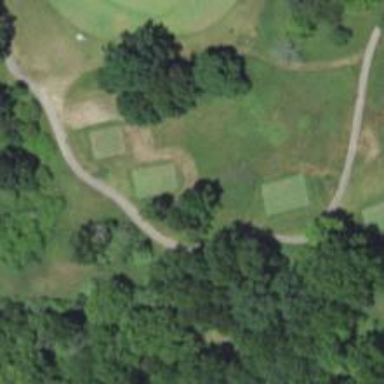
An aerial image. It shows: Golf cartpath that is also road path.